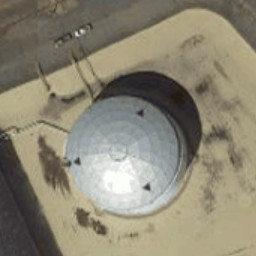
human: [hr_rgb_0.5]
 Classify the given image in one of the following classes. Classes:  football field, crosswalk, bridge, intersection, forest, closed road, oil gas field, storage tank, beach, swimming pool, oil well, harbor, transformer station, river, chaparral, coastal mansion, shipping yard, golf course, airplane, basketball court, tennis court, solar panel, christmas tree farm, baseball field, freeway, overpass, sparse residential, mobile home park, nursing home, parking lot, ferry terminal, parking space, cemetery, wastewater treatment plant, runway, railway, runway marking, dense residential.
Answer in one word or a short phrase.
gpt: storage tank